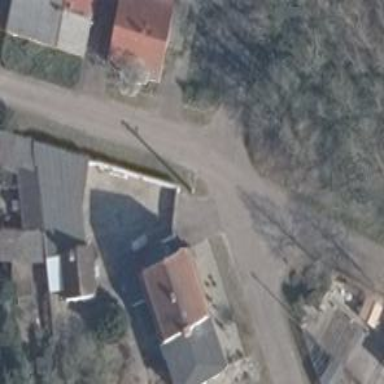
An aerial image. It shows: Alleyway designated as service road.